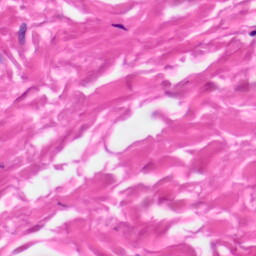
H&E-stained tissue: Skin